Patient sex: F
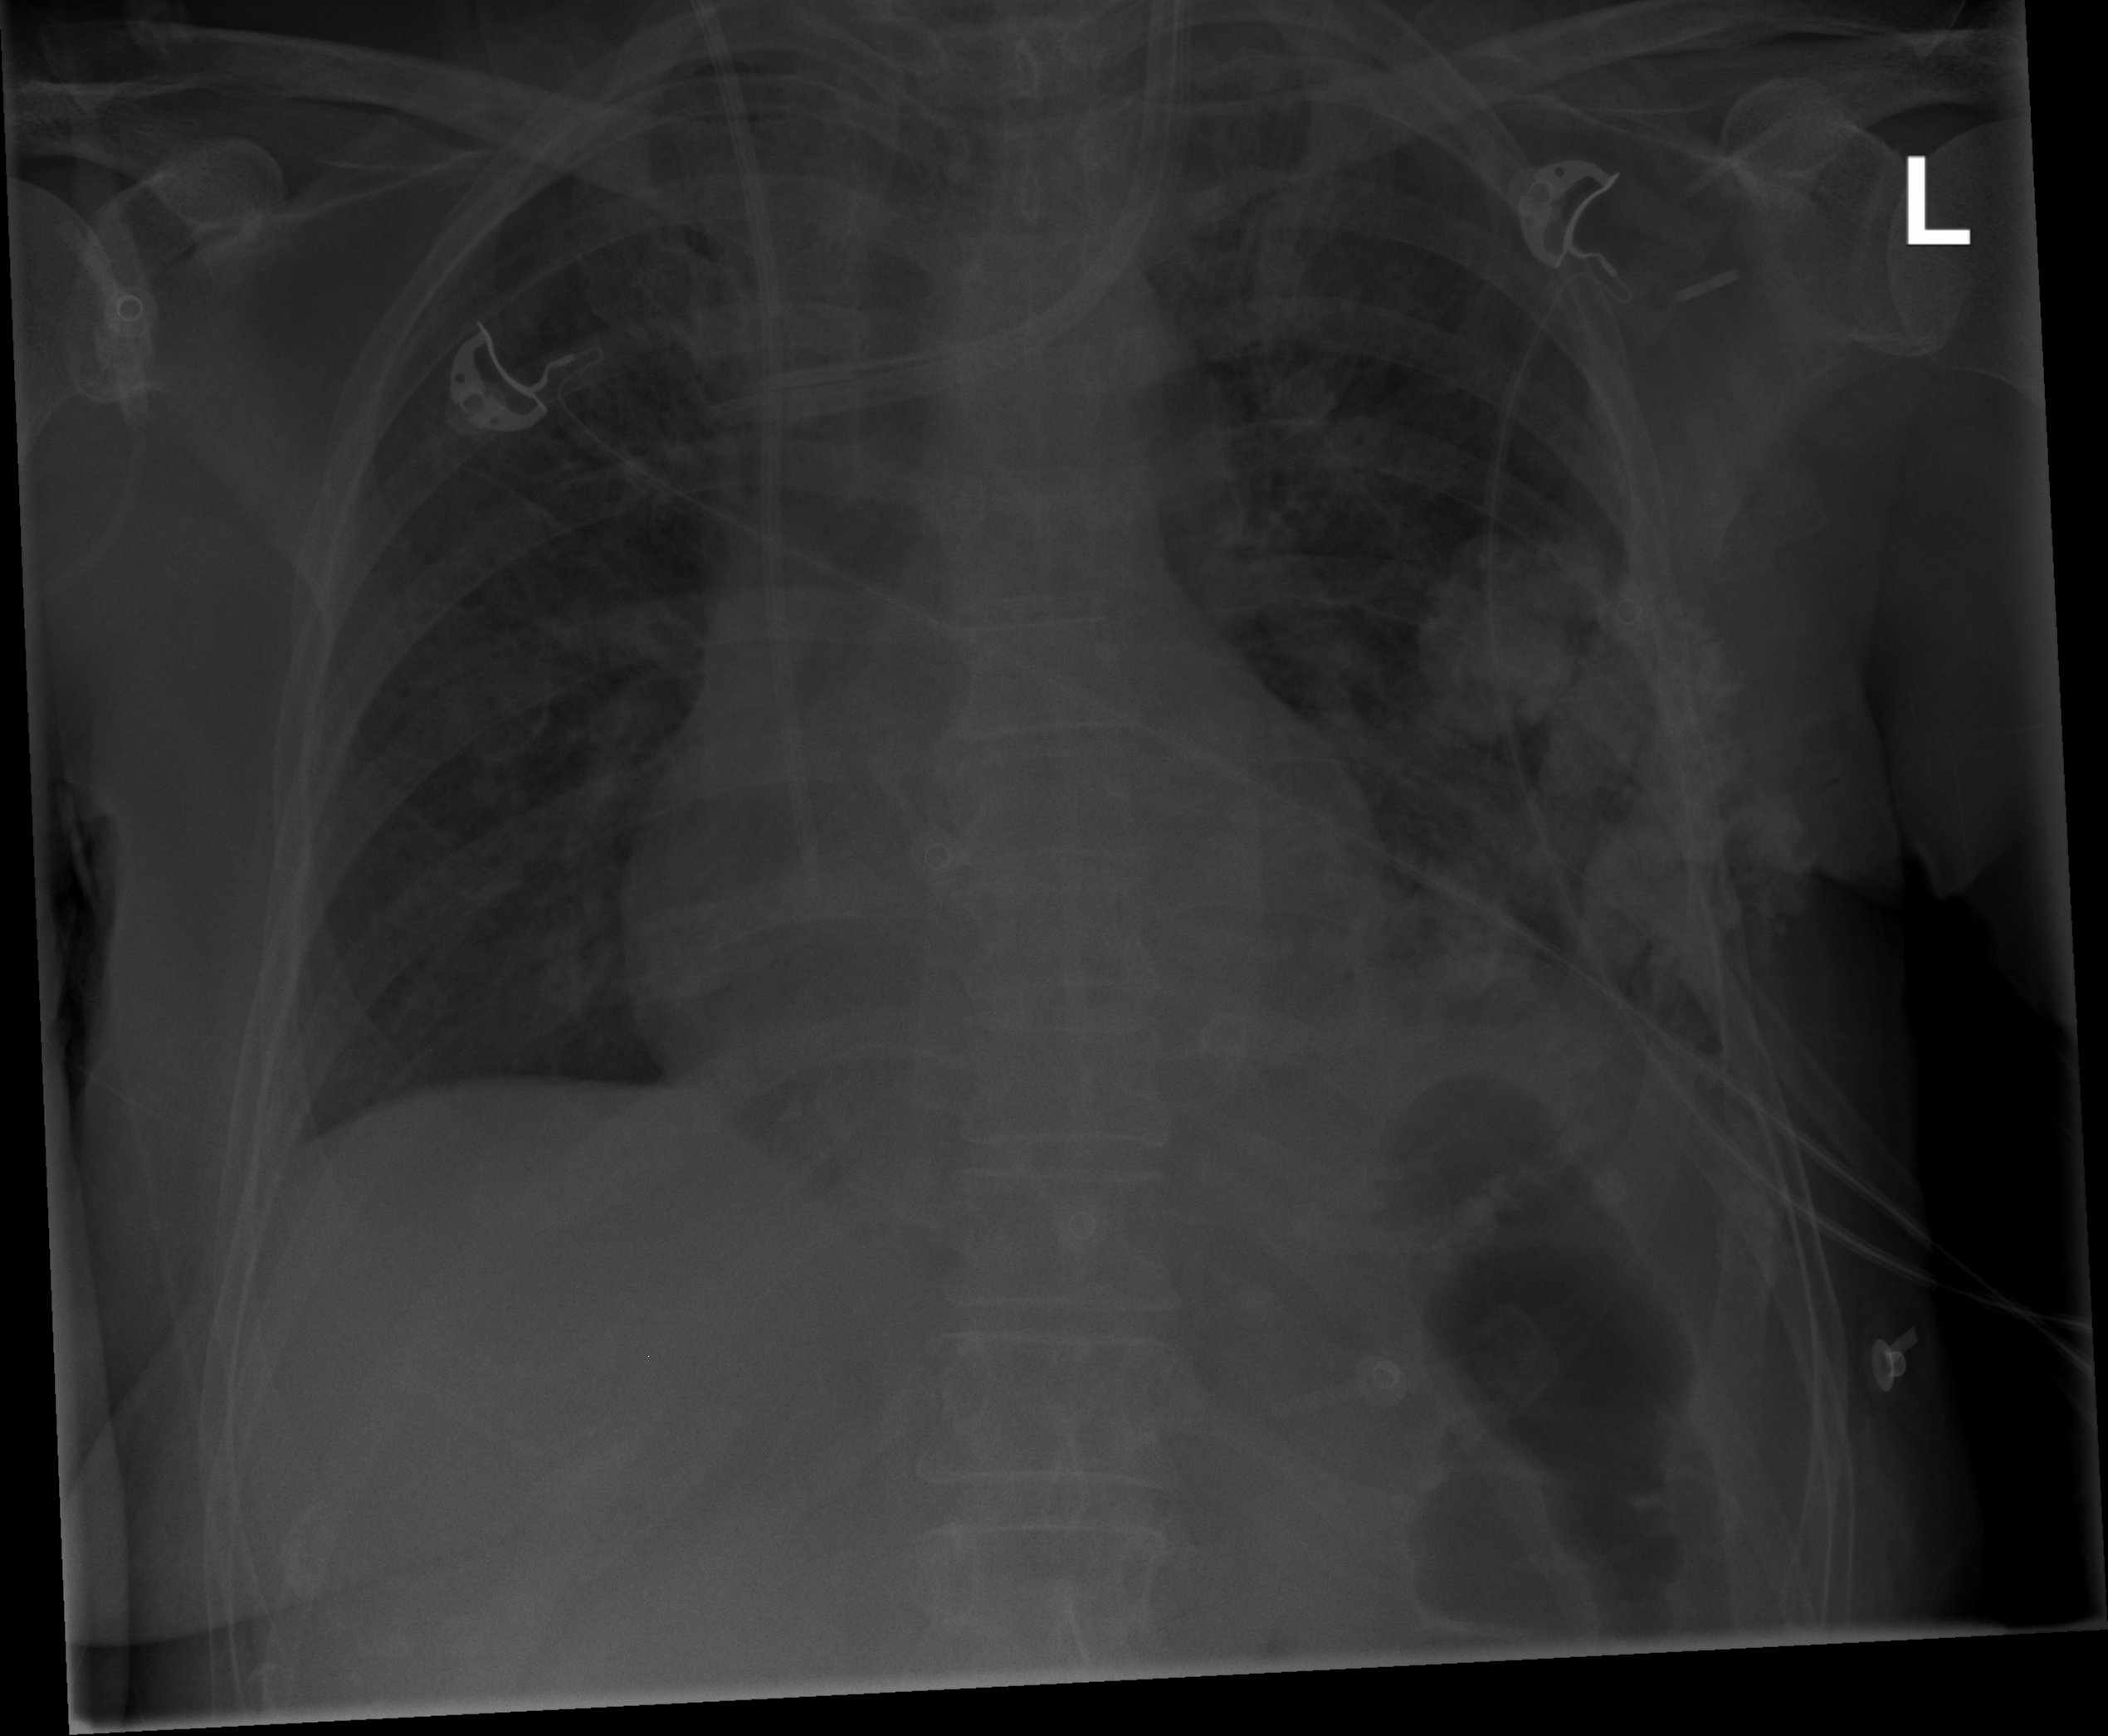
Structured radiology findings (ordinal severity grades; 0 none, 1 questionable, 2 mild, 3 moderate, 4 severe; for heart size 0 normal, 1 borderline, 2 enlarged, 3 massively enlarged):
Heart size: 0
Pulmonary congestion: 0
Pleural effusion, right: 0
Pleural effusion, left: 2
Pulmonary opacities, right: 0
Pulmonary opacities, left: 0
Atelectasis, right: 0
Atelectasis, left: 2